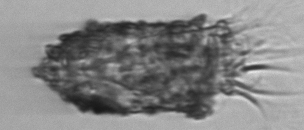
Label: Tintinnopsis